Field crop: maize
Growth stage: 2
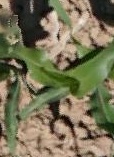
Species: maize